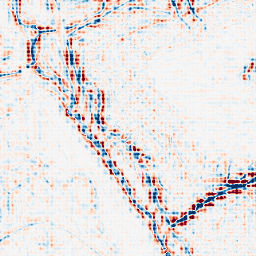
Category: wavelet
Decomposition family: wavelet_reverse_biorthogonal
Decomposition parameters: wavelet: rbio1.3
level: 3
Upsampling method: sinc_blackman
Upsampling parameters: scale: 4
kernel_size: 4
Upsampling scale: 4